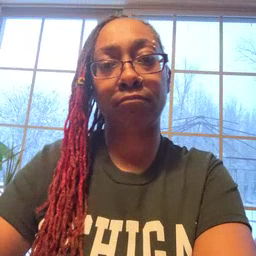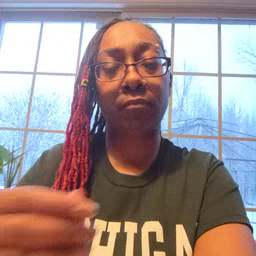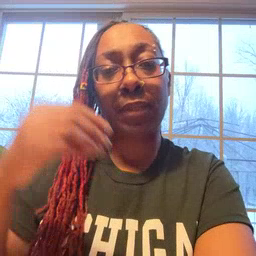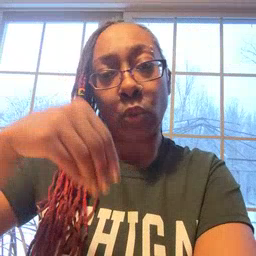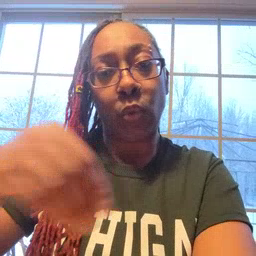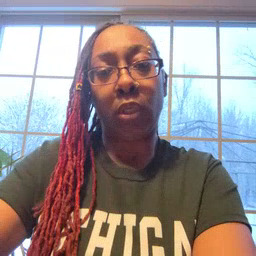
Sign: into